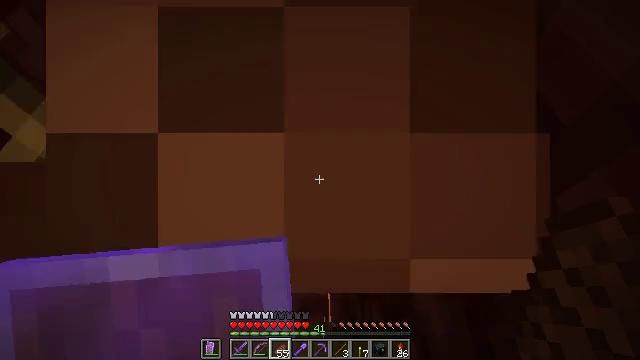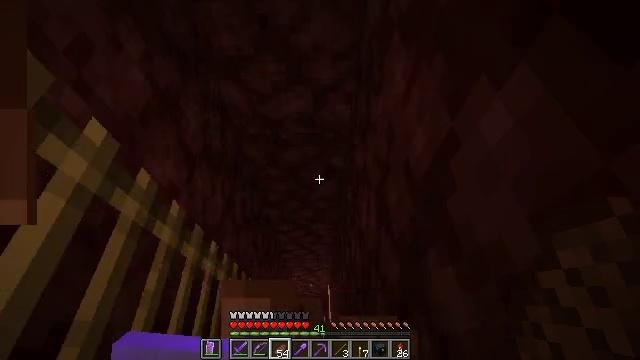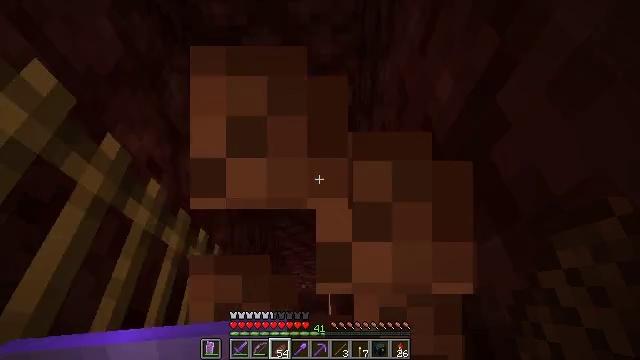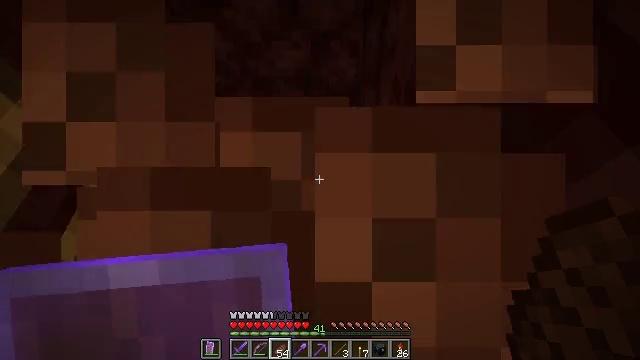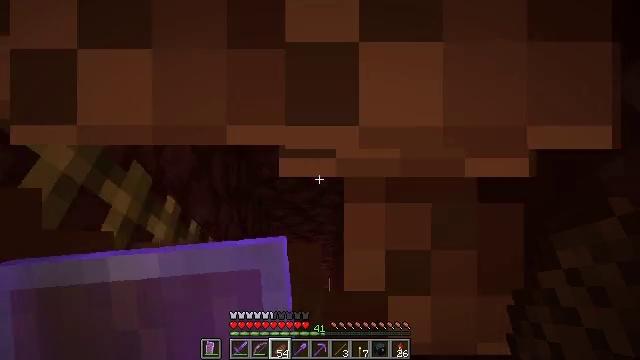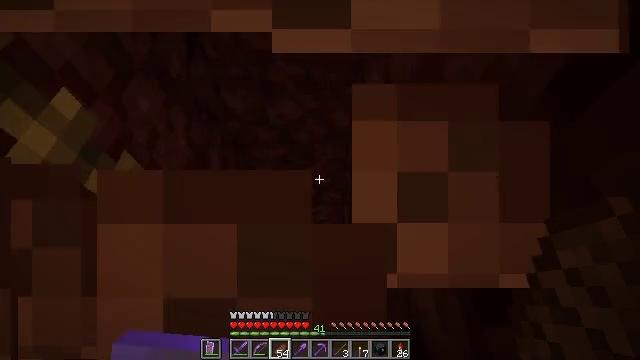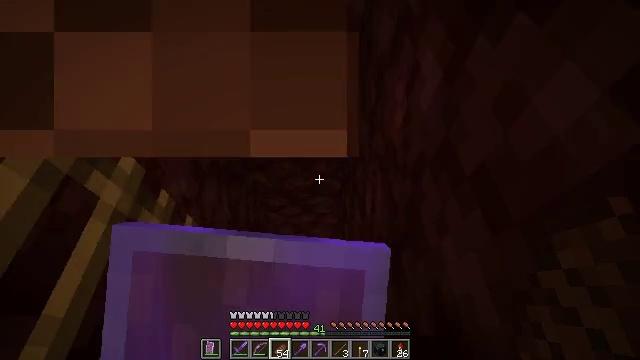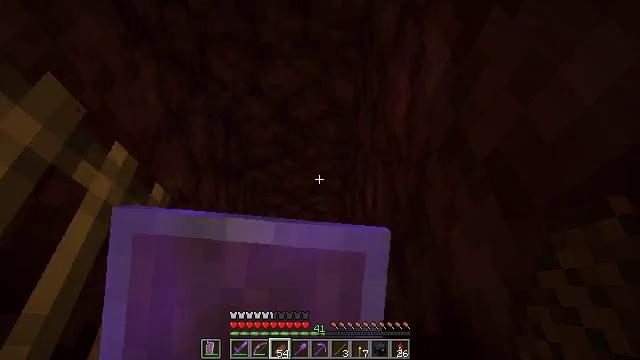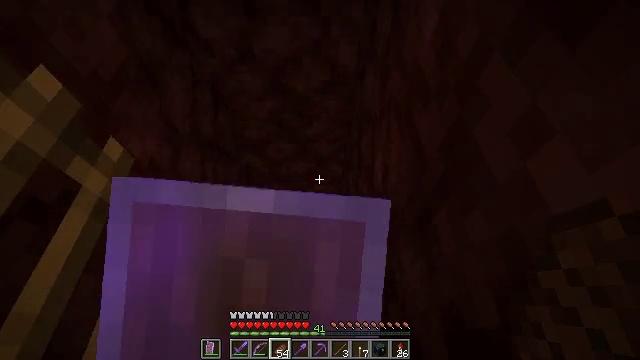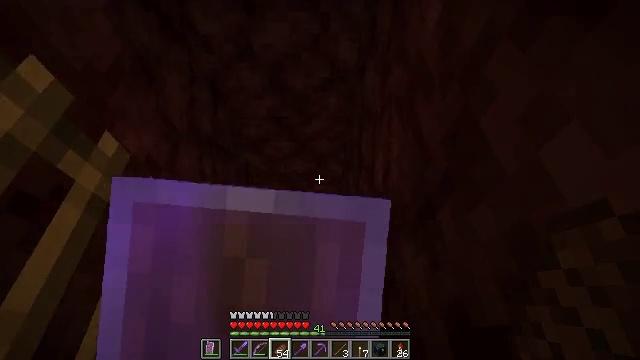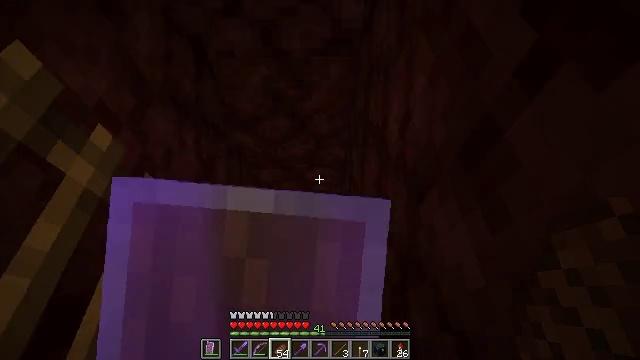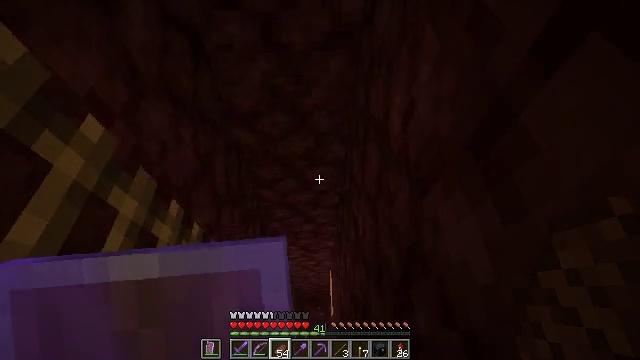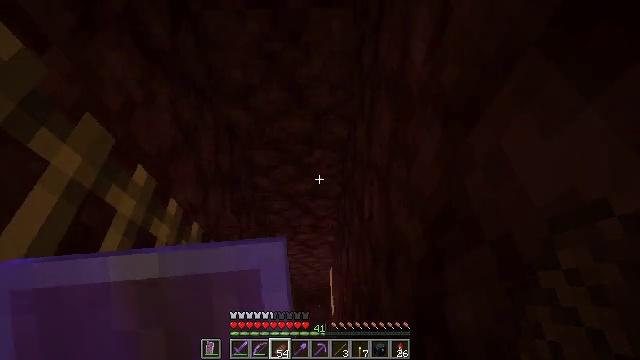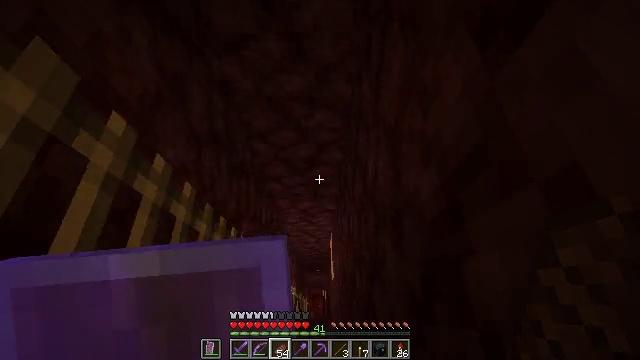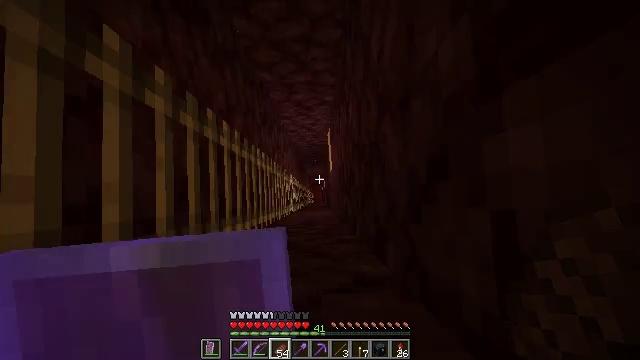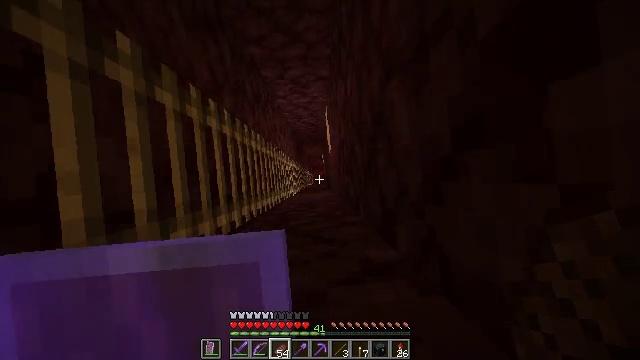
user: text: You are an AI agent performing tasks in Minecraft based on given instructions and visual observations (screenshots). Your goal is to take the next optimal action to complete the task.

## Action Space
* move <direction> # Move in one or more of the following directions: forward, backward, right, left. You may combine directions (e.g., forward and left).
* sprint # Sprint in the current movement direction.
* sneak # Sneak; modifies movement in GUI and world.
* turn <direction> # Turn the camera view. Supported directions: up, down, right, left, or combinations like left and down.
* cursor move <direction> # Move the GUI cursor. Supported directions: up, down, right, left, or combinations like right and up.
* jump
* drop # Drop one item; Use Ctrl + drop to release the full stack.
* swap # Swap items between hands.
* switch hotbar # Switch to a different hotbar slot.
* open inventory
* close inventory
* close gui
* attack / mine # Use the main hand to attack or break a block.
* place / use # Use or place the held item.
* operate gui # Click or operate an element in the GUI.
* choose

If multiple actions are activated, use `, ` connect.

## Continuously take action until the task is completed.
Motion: motion action
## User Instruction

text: Mine the obsidian block.
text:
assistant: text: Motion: use / place
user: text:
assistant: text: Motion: use / place
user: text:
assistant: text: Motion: use / place
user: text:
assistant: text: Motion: use / place
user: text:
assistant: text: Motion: use / place
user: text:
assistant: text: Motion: use / place
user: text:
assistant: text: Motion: use / place
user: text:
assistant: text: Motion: use / place
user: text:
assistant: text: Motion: use / place
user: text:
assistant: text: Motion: use / place
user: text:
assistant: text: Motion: no_op
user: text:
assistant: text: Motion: no_op
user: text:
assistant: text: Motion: turn down
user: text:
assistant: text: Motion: turn right and down
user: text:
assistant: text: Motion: turn right and down
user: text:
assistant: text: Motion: no_op
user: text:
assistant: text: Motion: no_op
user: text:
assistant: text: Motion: no_op
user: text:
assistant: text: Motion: no_op
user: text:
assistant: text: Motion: no_op
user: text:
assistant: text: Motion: no_op
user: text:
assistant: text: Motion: no_op
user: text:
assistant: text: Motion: no_op
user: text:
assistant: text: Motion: no_op
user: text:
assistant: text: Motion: no_op
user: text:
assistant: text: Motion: turn right and up
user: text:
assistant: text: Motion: turn right and up
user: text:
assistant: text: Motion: no_op
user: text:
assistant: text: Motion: no_op
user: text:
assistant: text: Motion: no_op